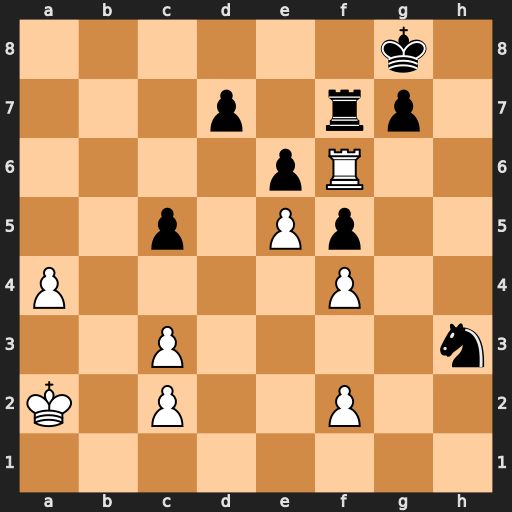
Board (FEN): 6k1/3p1rp1/4pR2/2p1Pp2/P4P2/2P4n/K1P2P2/8
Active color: w
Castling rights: -
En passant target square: -
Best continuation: Rxf7 Kxf7 a5 Nxf4 c4